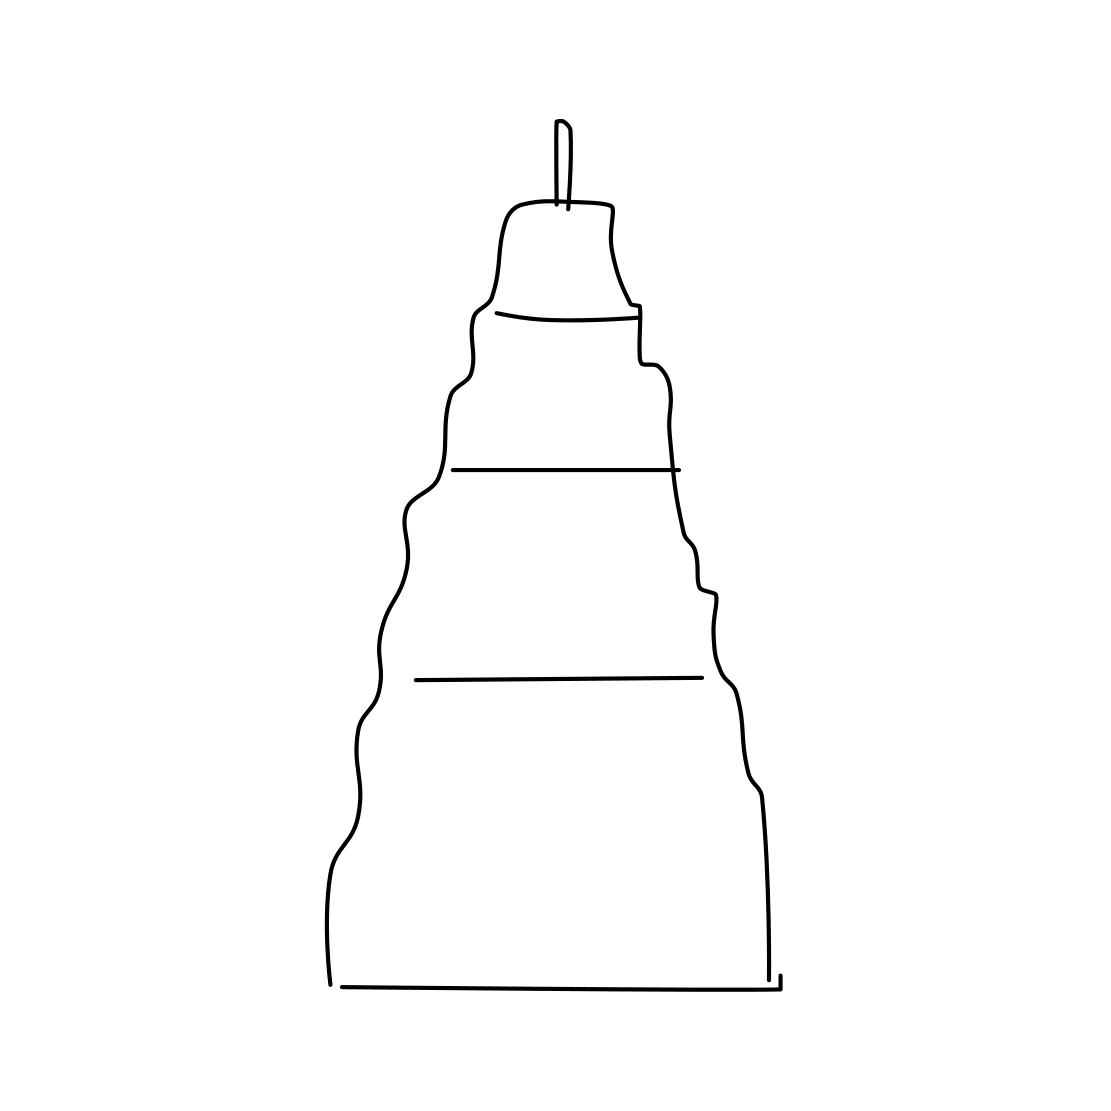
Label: skyscraper